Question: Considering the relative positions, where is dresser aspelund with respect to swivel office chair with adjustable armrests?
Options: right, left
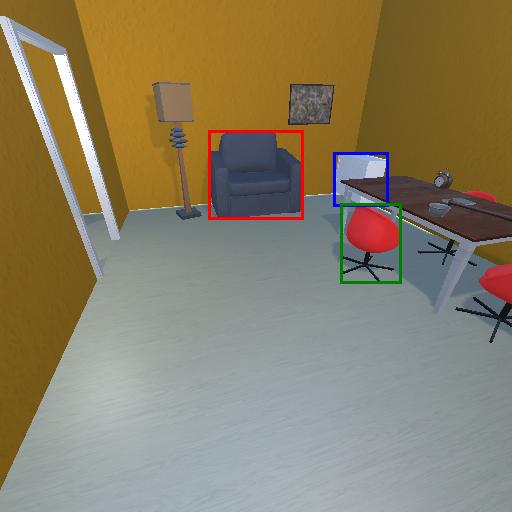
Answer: right